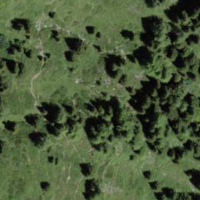
EUNIS habitat code: 44
Species observed at this site:
Hedysarum hedysaroides